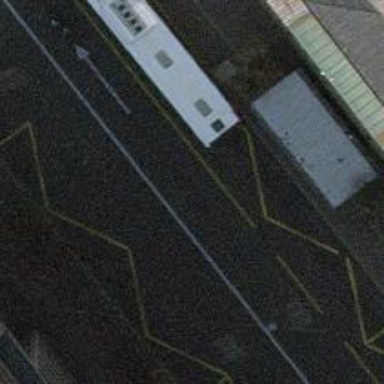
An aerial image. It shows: Bus stop with shelter for trolleybuses.